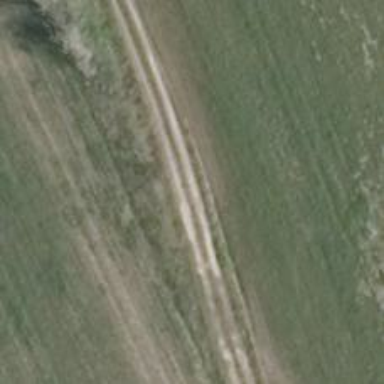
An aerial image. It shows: Sandy track with grade 4 tracktype.